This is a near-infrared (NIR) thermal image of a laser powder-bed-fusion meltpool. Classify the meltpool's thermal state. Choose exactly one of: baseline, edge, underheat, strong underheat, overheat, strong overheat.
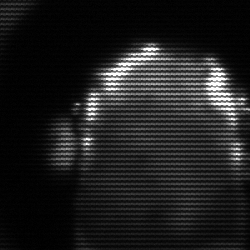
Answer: baseline